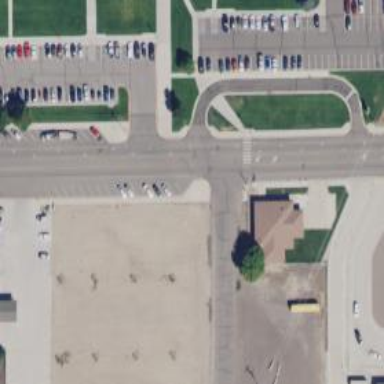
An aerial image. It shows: Asphalt footway with uncontrolled zebra crossing.